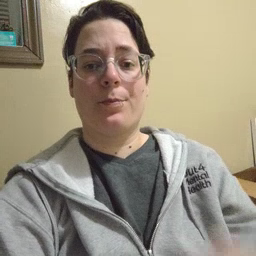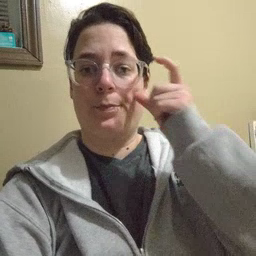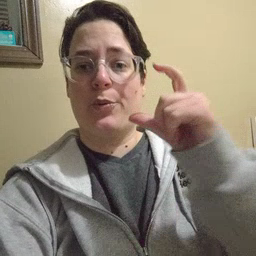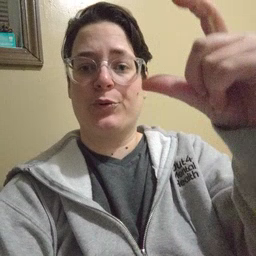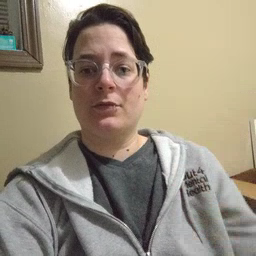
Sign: moon